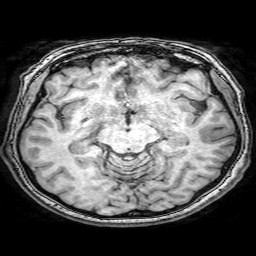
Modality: T1w
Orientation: coronal
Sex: female
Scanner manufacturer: philips
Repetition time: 0.008155 s
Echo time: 0.00373 s